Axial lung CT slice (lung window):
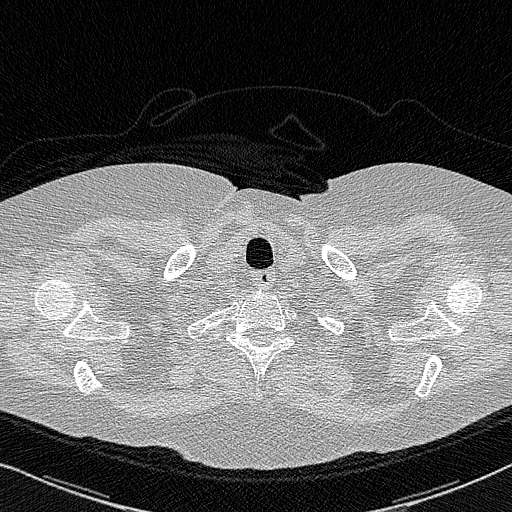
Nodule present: no